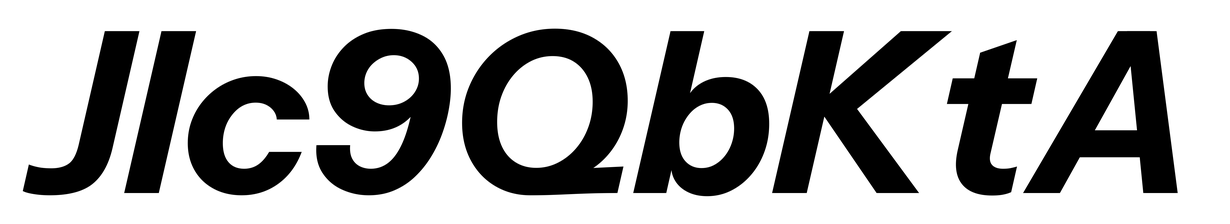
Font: InstrumentSans-Italic_Bold_Italic